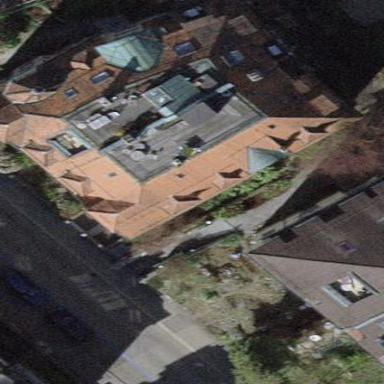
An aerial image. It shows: Unique apartment building with quadruple saltbox roof shape.